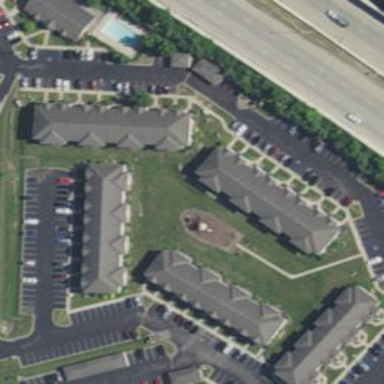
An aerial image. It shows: Building.